Для измерения распределения скорости ветра по высоте используются шары-зонды, которые имеют постоянную вертикальную скорость подъема. При запуске такого шара была получена зависимость угла $\alpha$ возвышения шара над горизонтом от времени (см. рис).
Полагая скорость ветра у поверхности Земли равной нулю, а расстояние от места запуска шара до наблюдателя равным $1~ км$ (см. рис), определите высоту подъема шара через $7$ минут после запуска и скорость ветра на этой высоте.
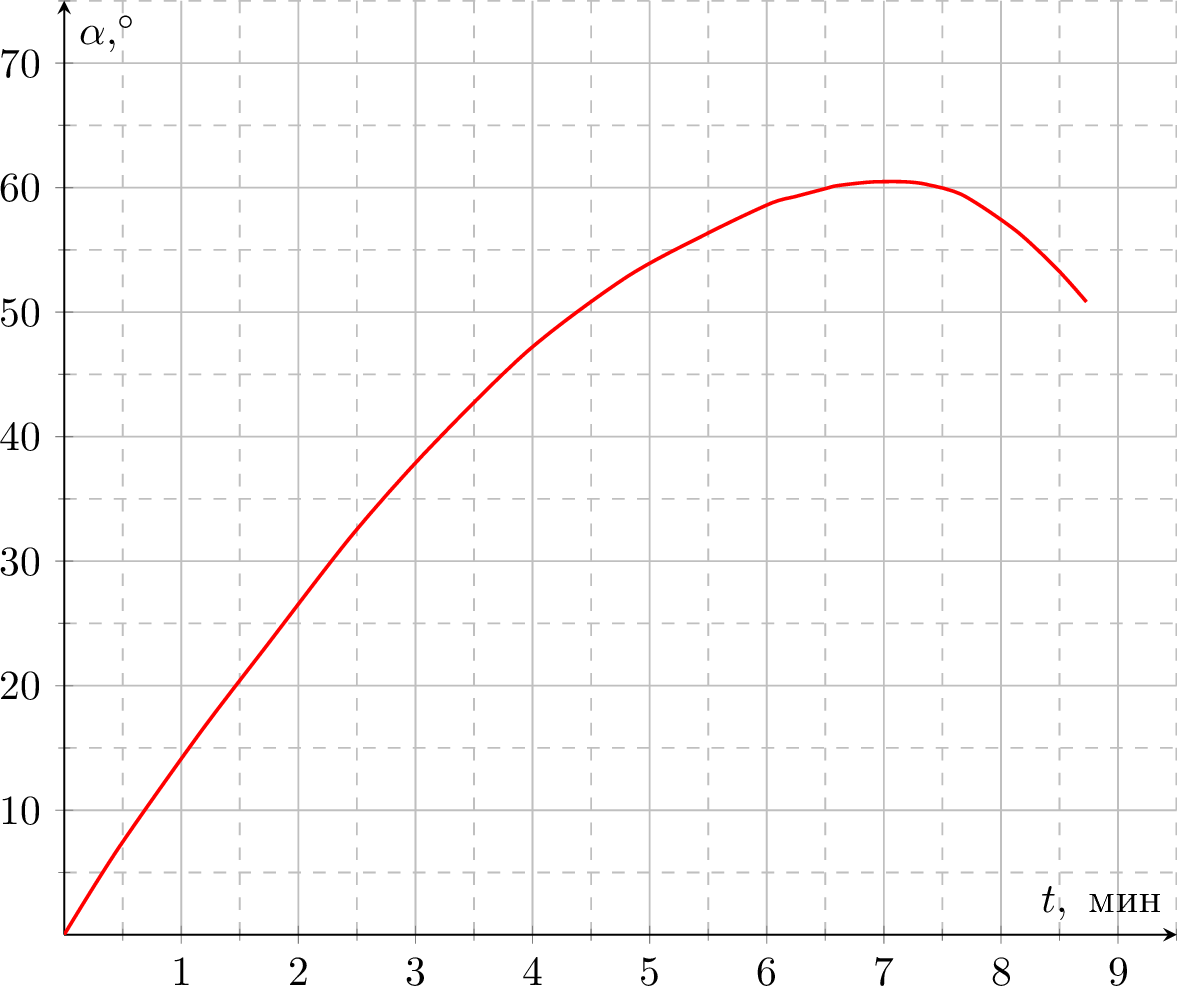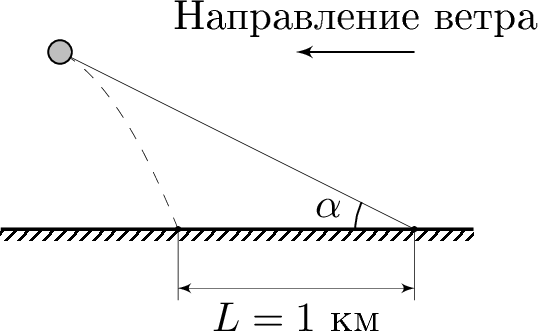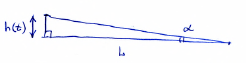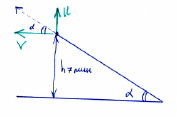
Решение: Пусть $u$ — вертикальная плоскость скорости шара. По условию $u=\mathrm{const}.$Будем предполагать, что шар по горизонтали все время движется вместе с воздухом, т.е. его горизонтальная скорость в точке равна скорости ветра в этой точке.Поскольку скорость ветра у земли нулевая то при малых $t$ в первом приближении получаем выражение:$$\alpha \approx \frac{h(t)}{L}=\frac{u}{L} t .$$  При малых $t$ график практически линеен с коэффициентом $$k=13.75 \frac{\circ}{мин} \approx 4 \cdot 10^{-3}~\frac{рад}{с}\\k=\frac{u}{L} \Rightarrow u=4~м/с.$$ Через $7~мин$ шар поднимется на высоту $$h_{7_{мин}}=7_{мин} \cdot u=1.68~км.$$Видно по графику, что при $t=7_{мин} :$ $ \frac{d \alpha}{d t}=0$.Это значит, что скорость шара направлена по радиусу из той точки, из которой мы на него смотрим.  $\alpha=60^\circ$ при $t=7~мин$.$v$ — скорость ветра на высоте $h_{7_{мин}}$.Получаем $v=u \operatorname{ctg} \alpha=2.3~м/с$.
Ответ: За $7~мин$ шар поднимется на высоту $1.68~км$; скорость ветра на этой высоте равна $2.3~м/с$.
Темы:
T, Механика, Кинематика, Всероссийские, Обработка графика